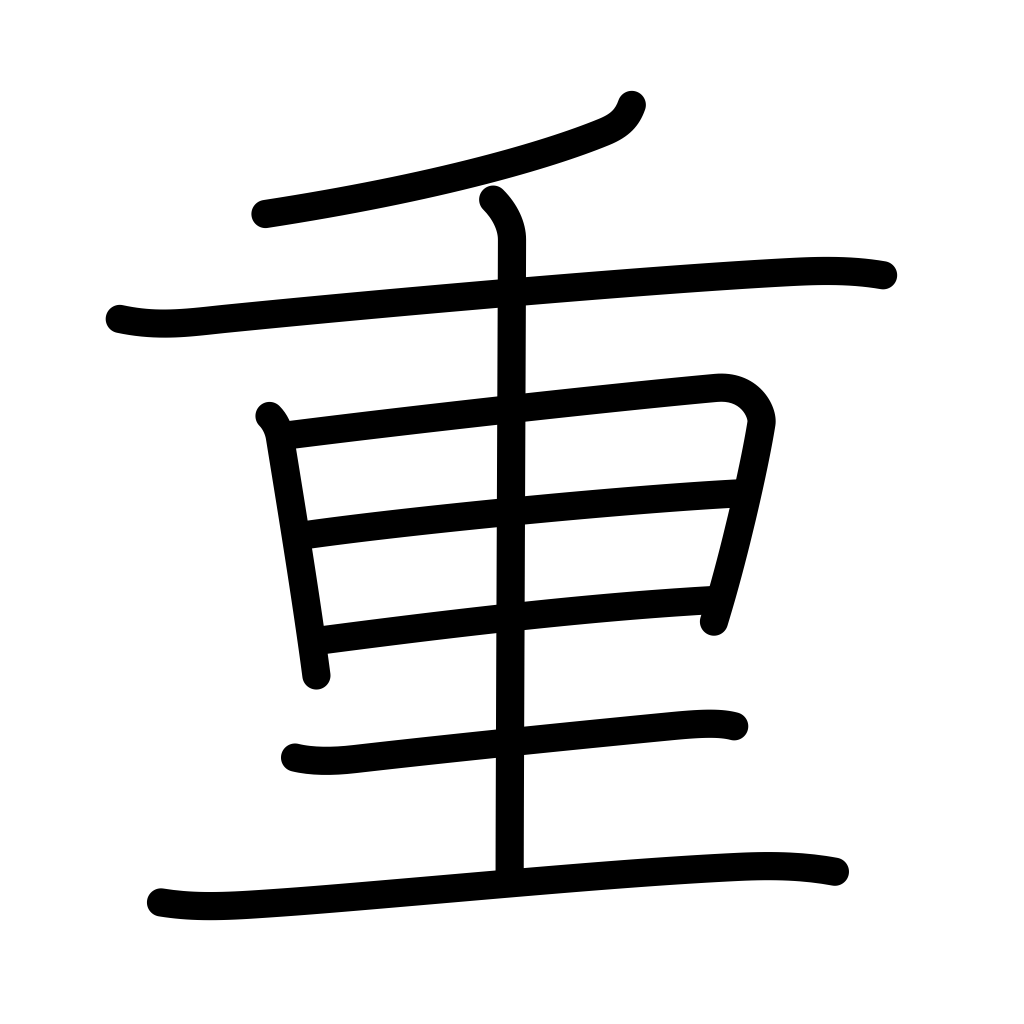
Meaning: heavy, important, esteem, respect, heap up, pile up, nest of boxes, -fold